Field crop: maize
Growth stage: 2
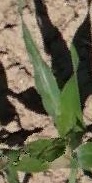
Species: maize